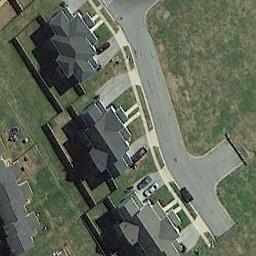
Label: medium_residential